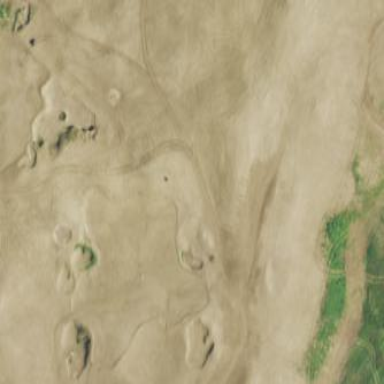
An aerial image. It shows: Golf green.